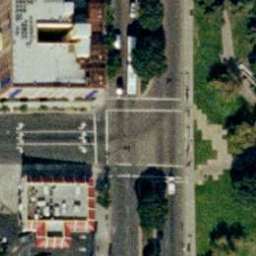
Label: intersection